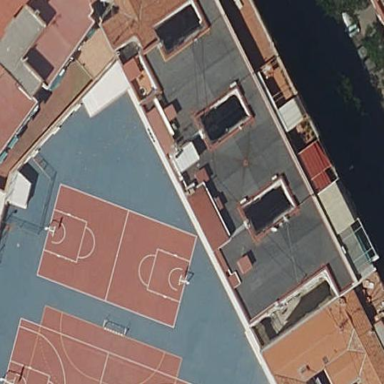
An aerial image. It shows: Concrete basketball court located on leisure land pitch.